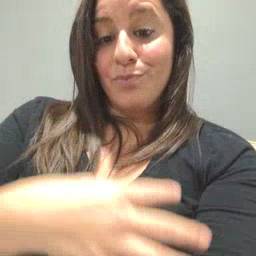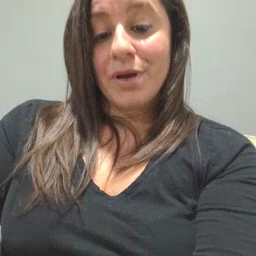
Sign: zebra